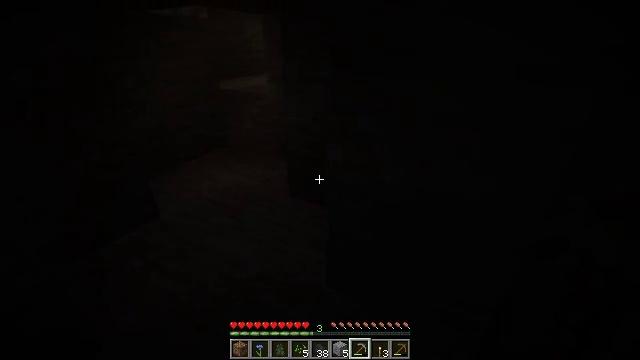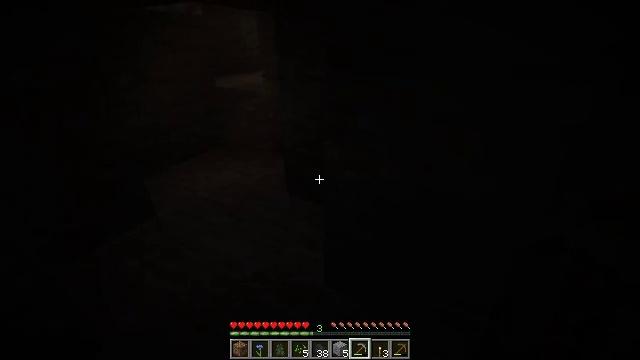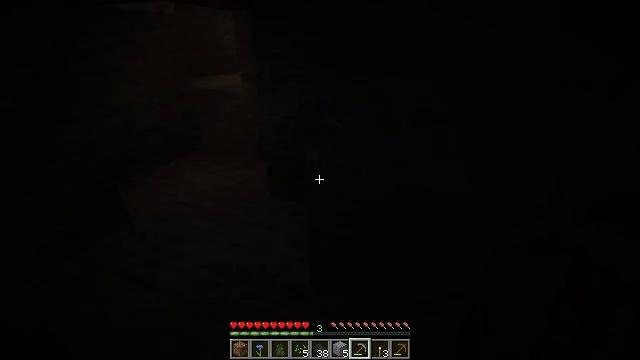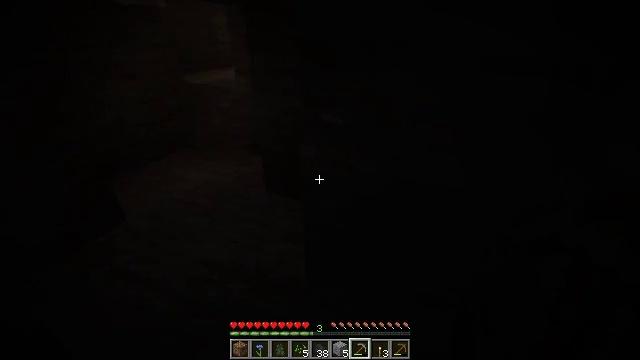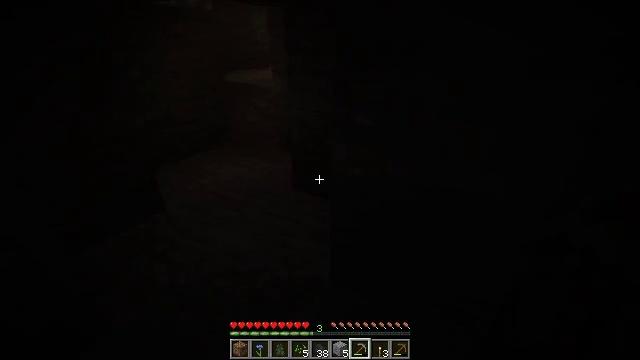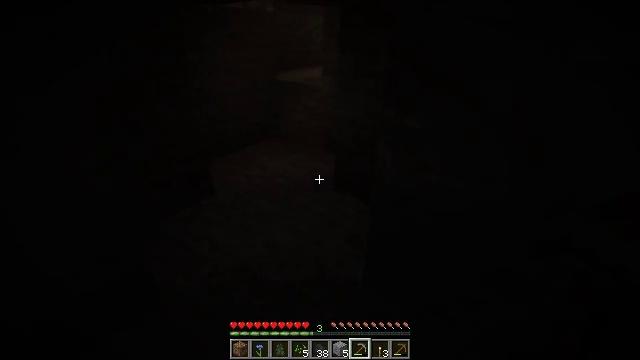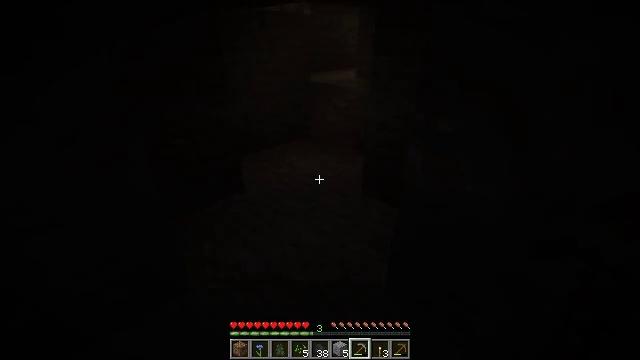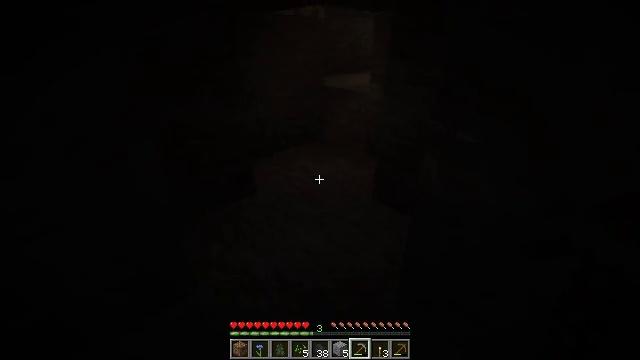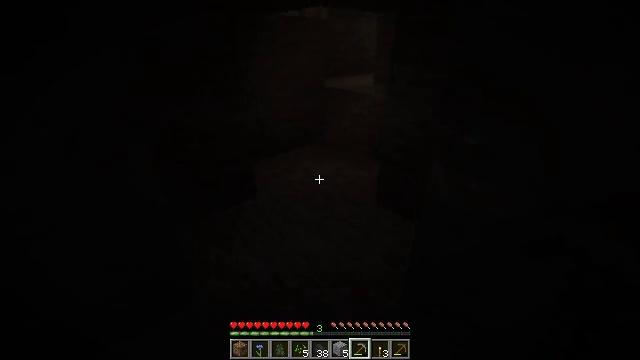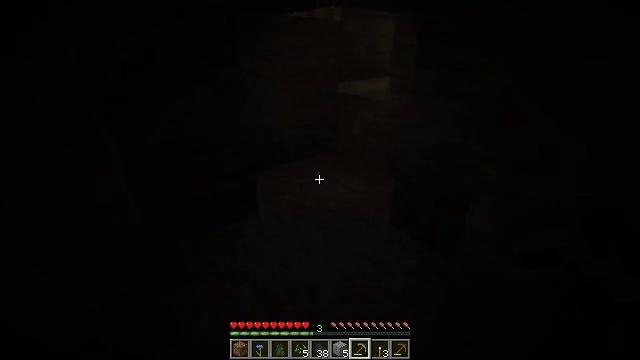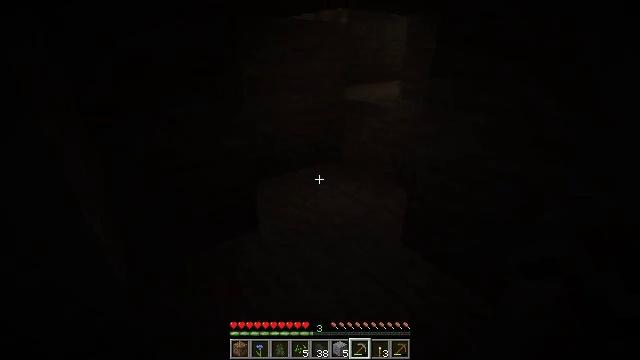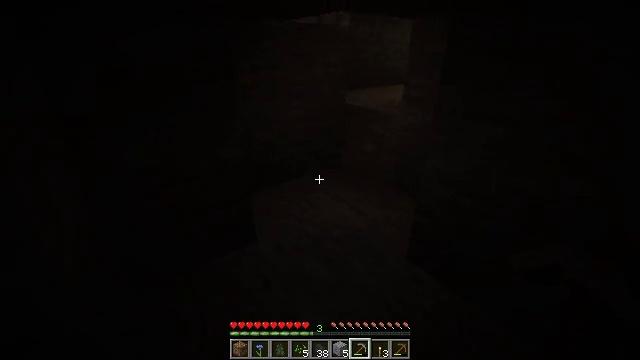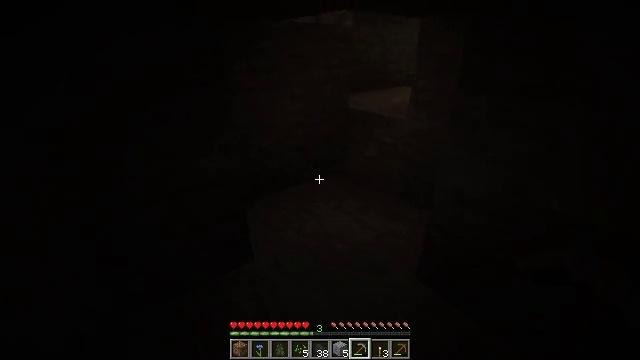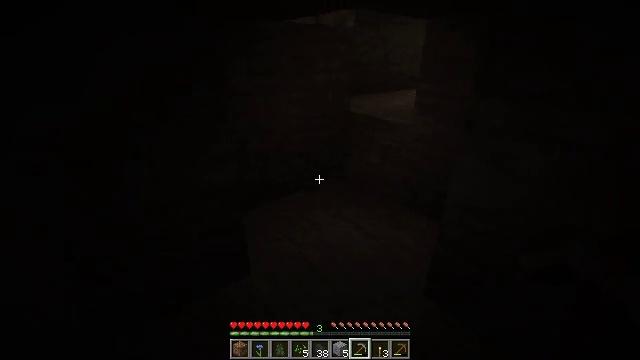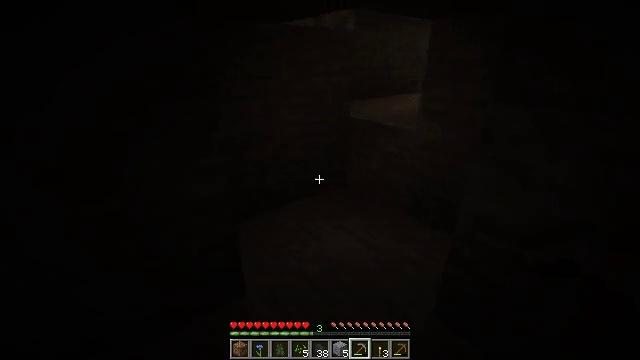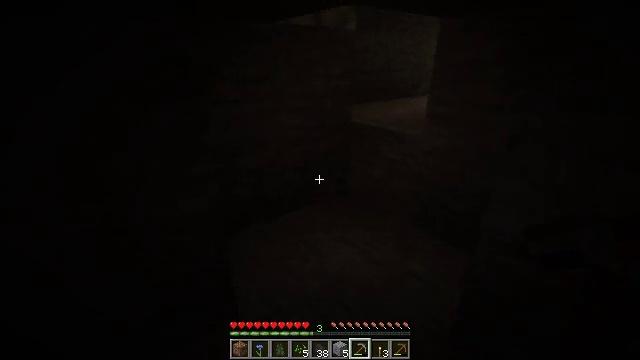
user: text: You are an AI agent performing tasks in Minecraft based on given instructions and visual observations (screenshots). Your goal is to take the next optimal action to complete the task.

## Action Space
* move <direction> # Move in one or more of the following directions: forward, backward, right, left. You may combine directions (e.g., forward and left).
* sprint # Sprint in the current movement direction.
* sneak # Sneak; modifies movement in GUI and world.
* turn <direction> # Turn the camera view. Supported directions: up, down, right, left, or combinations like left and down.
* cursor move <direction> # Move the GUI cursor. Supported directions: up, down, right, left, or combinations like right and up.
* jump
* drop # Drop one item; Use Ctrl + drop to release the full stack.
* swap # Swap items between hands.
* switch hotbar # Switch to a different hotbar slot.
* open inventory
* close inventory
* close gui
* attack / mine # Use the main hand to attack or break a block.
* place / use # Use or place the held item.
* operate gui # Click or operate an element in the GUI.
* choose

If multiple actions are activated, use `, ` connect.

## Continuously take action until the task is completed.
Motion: motion action
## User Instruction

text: Get the furnace back into your inventory.
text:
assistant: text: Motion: no_op
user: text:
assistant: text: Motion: turn right
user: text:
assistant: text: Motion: turn right and down
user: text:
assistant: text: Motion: turn left
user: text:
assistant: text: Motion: turn left
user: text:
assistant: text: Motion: turn left
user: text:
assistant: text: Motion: move forward, turn left
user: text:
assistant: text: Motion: move forward
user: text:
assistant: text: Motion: move forward, turn left
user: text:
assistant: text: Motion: move forward, turn left
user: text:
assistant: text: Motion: move forward
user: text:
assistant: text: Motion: move forward
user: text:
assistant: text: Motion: move forward
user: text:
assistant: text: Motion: move forward
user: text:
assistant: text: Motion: move forward
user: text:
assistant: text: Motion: move forward, turn right and up
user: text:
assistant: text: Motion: move forward, turn right and up
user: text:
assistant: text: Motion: move forward, turn right and up
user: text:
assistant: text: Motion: move forward, turn right
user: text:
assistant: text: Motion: move forward, turn right
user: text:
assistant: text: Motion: move forward, turn right
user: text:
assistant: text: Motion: move forward and move left, turn right and up
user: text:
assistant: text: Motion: move forward and move left, turn right
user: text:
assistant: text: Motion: move forward and move left, turn right
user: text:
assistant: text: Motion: move forward and move left, turn right
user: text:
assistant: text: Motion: move forward, turn right
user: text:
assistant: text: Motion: move forward, turn right
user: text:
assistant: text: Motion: move forward, turn right
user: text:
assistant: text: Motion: move forward, jump
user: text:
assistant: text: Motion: move forward, jump